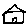
Label: house